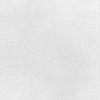
Atmospheric dust classification: dusty